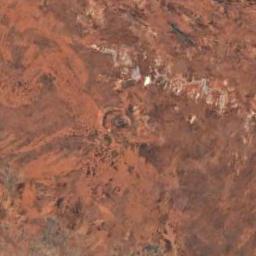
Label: desert